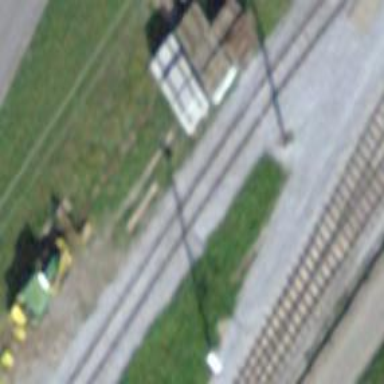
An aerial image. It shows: Narrow-gauge railway yard with electrified contact lines.